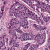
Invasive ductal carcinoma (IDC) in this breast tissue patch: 1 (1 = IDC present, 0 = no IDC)